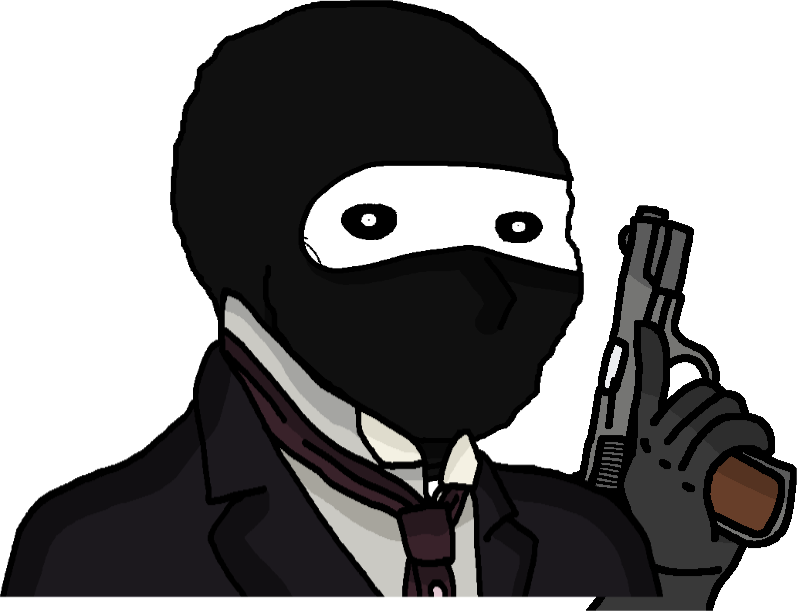
Label: 5_Oomer